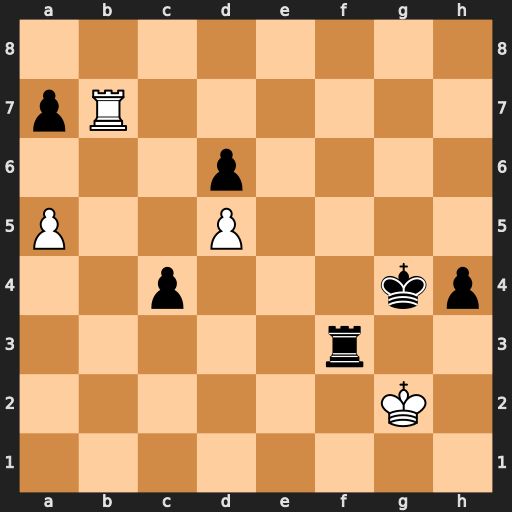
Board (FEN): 8/pR6/3p4/P2P4/2p3kp/5r2/6K1/8
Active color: w
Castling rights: -
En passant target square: -
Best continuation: Rg7+ Kf4 Rf7+